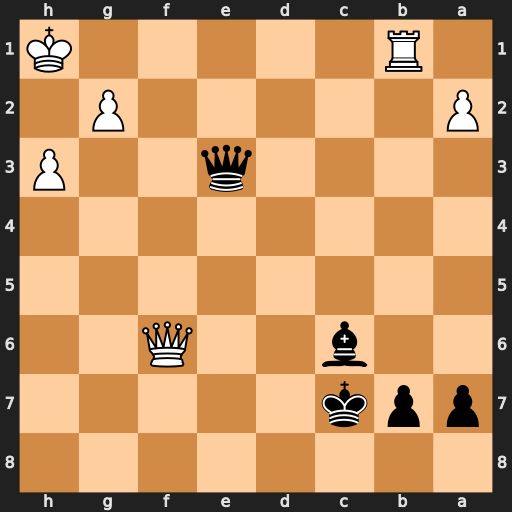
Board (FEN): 8/ppk5/2b2Q2/8/8/4q2P/P5P1/1R5K
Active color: b
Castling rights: -
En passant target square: -
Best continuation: Qxh3+ Kg1 Qxg2#